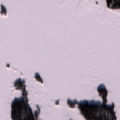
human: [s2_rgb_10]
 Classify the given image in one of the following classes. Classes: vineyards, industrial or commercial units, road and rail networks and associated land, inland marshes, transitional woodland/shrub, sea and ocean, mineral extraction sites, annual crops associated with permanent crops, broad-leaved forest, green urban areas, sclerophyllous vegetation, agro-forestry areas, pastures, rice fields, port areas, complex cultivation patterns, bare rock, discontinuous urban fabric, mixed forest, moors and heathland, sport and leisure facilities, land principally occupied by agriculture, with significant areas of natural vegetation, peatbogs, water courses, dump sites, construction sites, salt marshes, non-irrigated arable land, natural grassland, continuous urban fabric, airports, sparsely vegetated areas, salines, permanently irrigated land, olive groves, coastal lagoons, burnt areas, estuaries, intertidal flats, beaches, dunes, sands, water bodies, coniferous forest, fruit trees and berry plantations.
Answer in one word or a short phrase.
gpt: land principally occupied by agriculture, with significant areas of natural vegetation, transitional woodland/shrub, sea and ocean